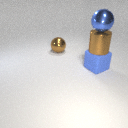
large brown metal sphere to the left of large blue rubber cube